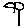
Label: flower